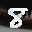
Label: 8